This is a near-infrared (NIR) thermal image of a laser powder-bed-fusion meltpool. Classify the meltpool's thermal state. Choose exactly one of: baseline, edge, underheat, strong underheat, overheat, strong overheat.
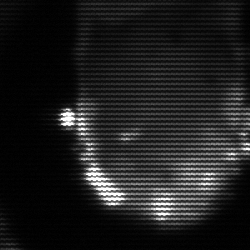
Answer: baseline